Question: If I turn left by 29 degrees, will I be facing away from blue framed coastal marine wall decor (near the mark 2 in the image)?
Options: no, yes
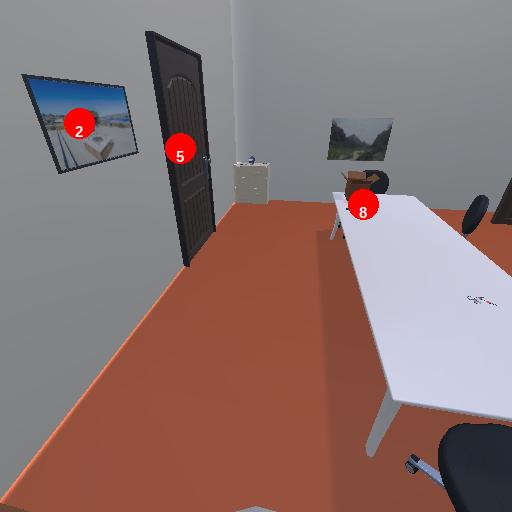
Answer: no